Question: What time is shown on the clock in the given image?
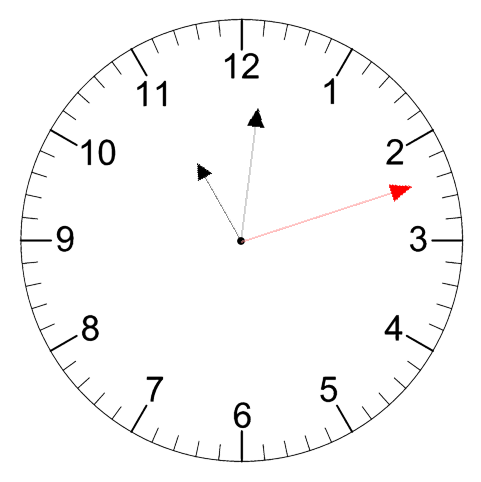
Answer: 11:01:12